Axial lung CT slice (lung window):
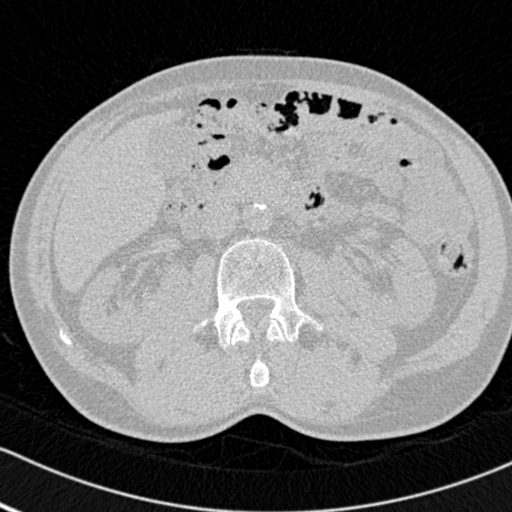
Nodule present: no